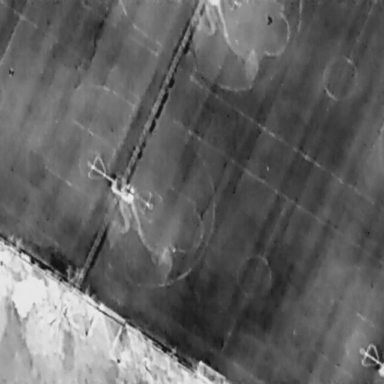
There are two People in the infrared image.